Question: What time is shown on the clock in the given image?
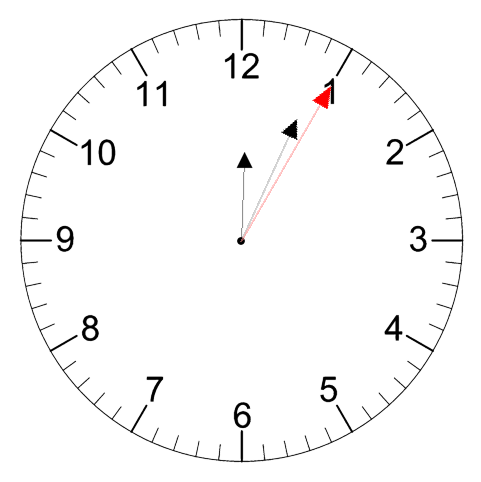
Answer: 12:04:05